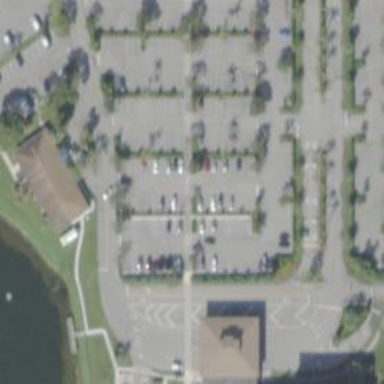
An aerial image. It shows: Parking space.